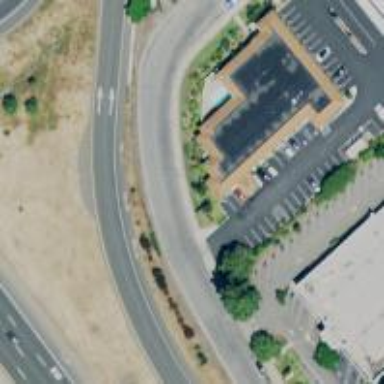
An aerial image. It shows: Building that is motel.